Question: How to draw rows in cxGrid even if there is no data to display?
Like this

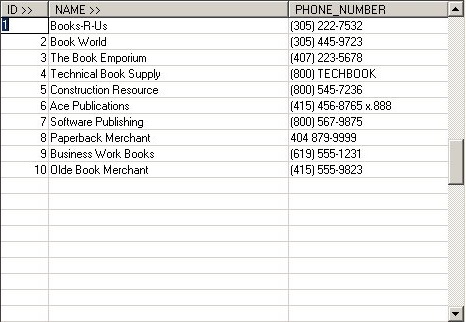
Answer: You can check this thread on DevExpress website:
<URL>